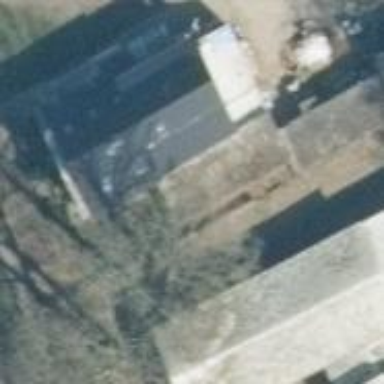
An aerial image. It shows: Building.